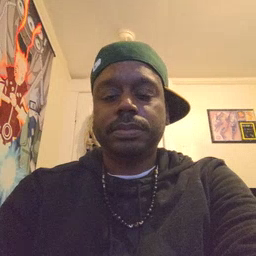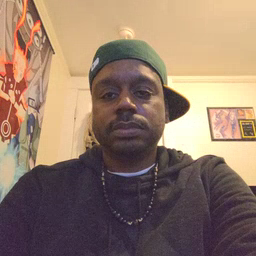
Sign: clown